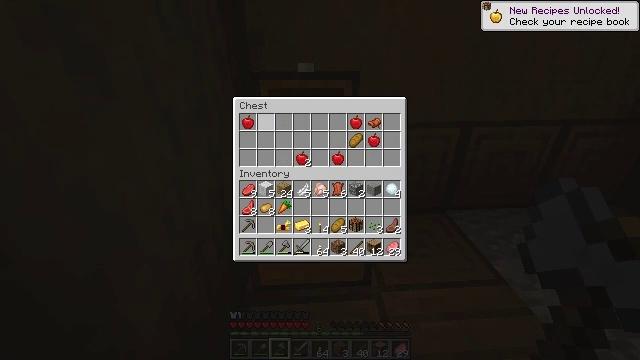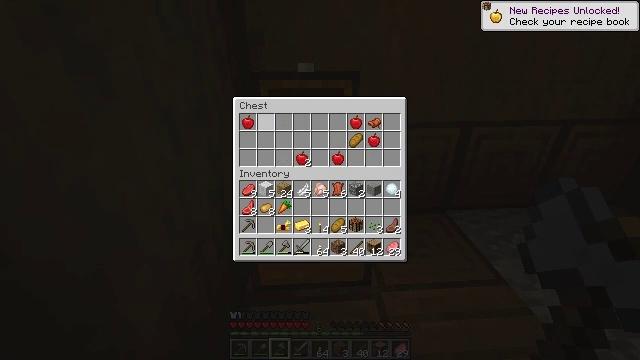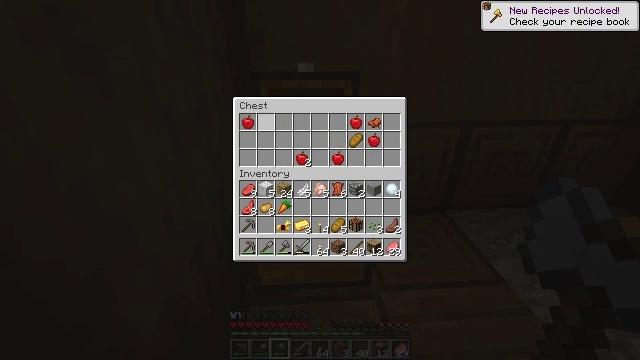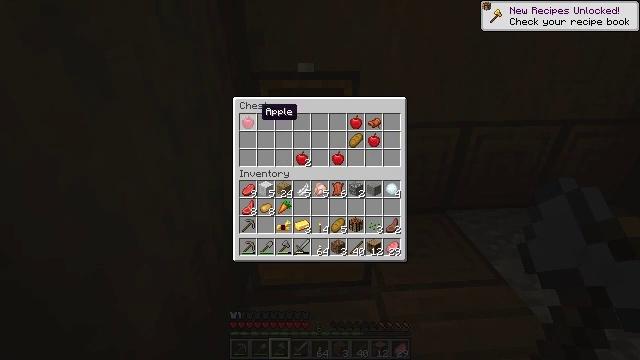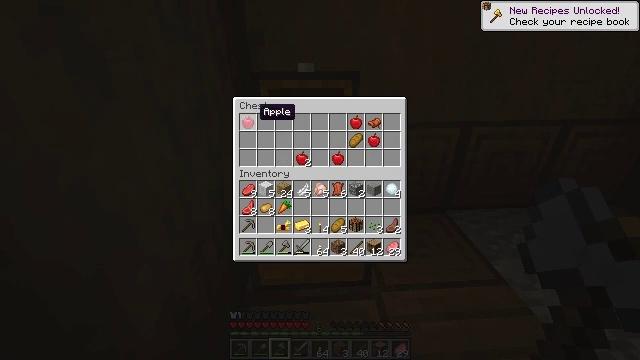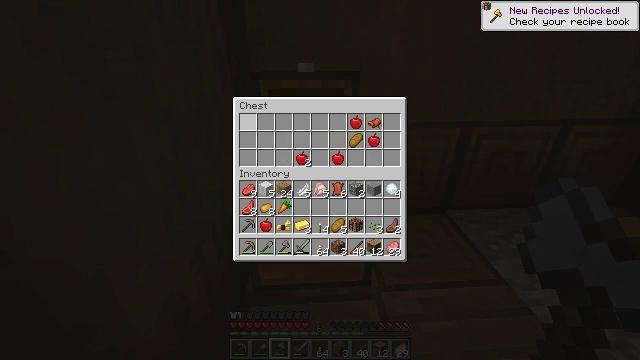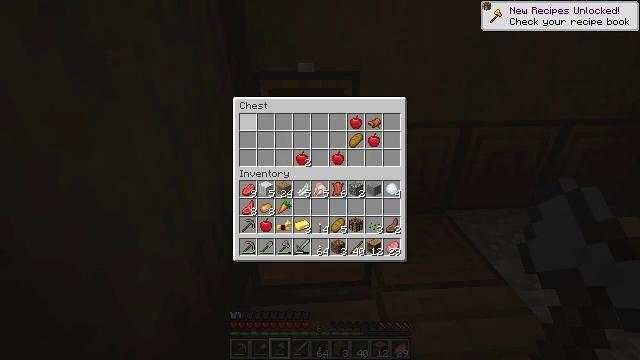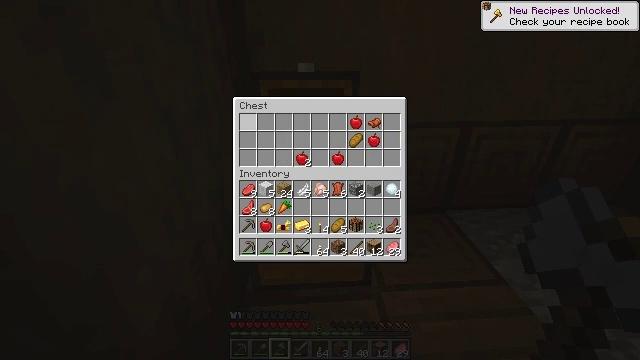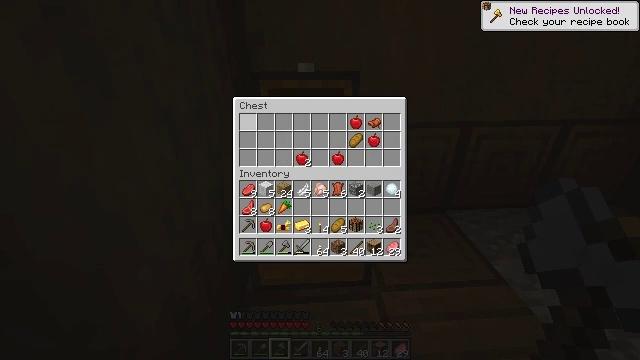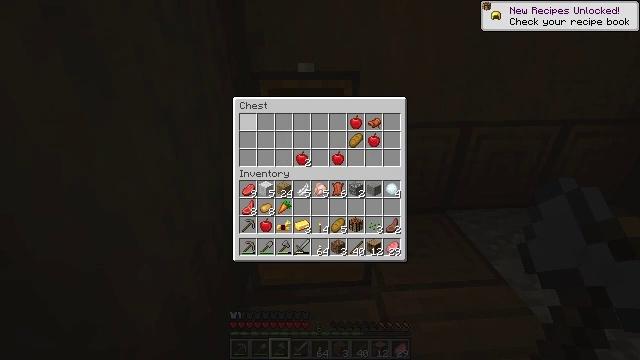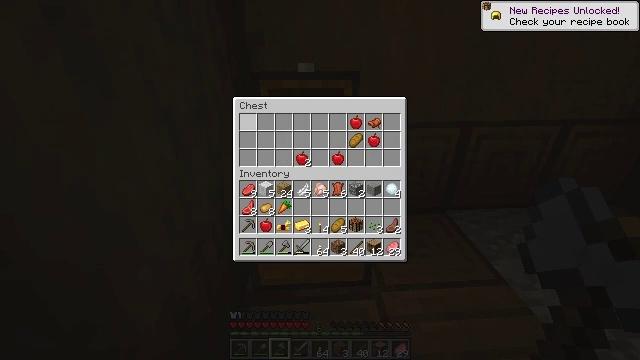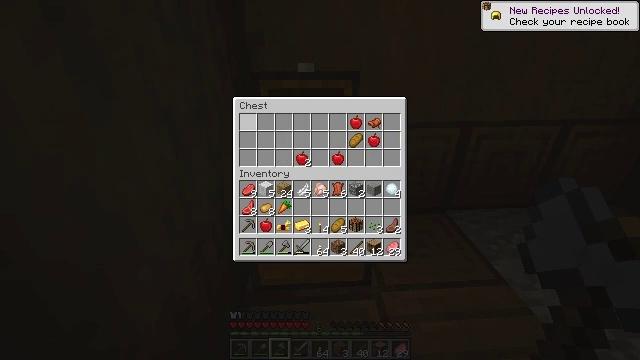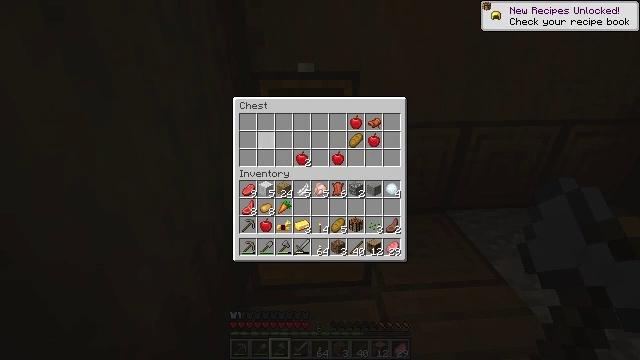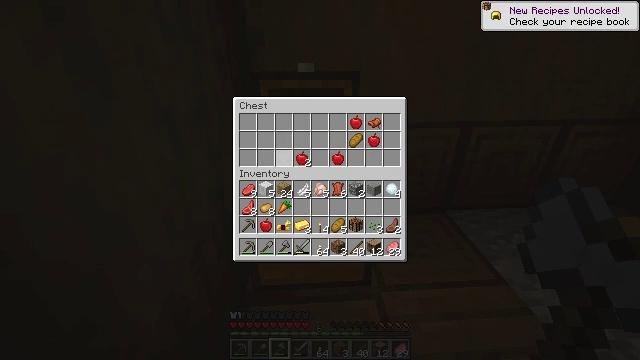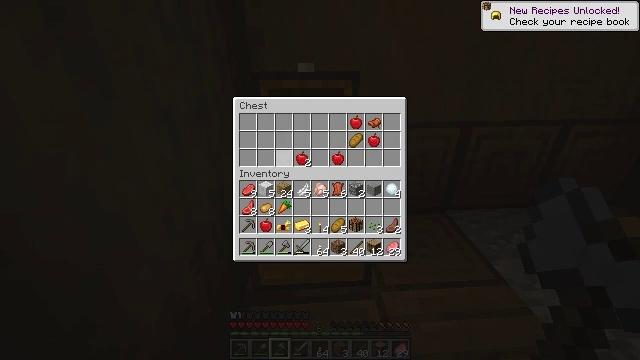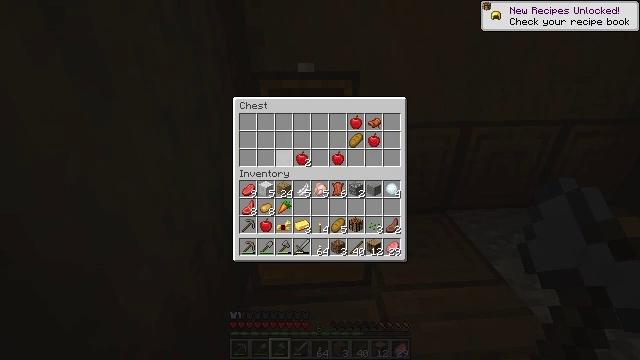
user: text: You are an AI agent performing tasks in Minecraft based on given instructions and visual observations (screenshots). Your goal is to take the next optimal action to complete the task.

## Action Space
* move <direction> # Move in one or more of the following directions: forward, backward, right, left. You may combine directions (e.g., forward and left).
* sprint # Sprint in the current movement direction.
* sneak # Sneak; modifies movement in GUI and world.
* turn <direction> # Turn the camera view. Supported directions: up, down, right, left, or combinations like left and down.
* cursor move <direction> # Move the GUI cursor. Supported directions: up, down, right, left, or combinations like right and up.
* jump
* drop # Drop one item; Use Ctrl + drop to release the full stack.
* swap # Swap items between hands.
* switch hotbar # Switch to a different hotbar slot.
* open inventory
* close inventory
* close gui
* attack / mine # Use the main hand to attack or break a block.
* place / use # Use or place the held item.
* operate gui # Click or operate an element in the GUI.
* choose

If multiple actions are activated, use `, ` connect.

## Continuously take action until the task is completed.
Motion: motion action
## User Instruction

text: Mine potatoes from the farmland.
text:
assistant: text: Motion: sneak, choose
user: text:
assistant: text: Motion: sneak, choose
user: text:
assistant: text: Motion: sneak
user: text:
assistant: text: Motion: sneak
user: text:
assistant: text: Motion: sneak, choose
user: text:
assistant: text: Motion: sneak, choose
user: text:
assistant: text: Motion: sneak, choose
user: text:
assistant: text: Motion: sneak
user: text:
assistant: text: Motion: sneak
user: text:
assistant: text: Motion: sneak, choose
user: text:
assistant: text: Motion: sneak, cursor move down, choose
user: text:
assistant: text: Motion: sneak, cursor move right and down
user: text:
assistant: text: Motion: sneak, cursor move right
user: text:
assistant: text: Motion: sneak, choose
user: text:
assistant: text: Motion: sneak, choose
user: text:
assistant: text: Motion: sneak, choose
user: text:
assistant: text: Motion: sneak, cursor move right
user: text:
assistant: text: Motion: sneak, cursor move right
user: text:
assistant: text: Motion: sneak, choose
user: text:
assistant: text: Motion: sneak, choose
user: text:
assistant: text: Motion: sneak
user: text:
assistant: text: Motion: sneak
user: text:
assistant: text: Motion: sneak, choose
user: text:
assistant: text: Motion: sneak, choose
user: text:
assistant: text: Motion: sneak, choose
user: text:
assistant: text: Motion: sneak
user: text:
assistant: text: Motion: sneak, choose
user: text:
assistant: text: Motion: sneak, choose
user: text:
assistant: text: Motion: sneak, cursor move left, choose
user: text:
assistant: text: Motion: sneak, cursor move left